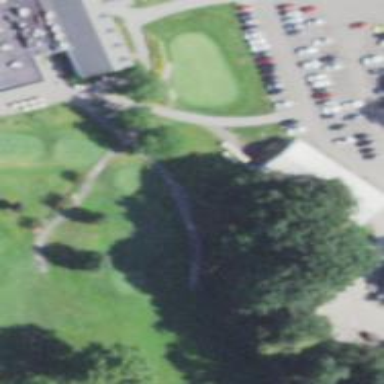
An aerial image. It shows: Service road used as golf cart path.